Field crop: maize
Growth stage: 2
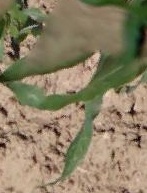
Species: maize